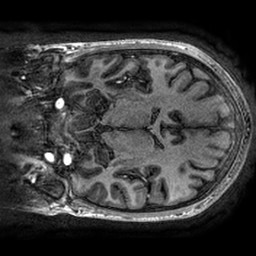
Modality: T1w
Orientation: coronal
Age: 32
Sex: female
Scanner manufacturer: ge
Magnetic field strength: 3 T
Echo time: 0.002736 s